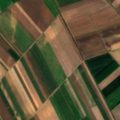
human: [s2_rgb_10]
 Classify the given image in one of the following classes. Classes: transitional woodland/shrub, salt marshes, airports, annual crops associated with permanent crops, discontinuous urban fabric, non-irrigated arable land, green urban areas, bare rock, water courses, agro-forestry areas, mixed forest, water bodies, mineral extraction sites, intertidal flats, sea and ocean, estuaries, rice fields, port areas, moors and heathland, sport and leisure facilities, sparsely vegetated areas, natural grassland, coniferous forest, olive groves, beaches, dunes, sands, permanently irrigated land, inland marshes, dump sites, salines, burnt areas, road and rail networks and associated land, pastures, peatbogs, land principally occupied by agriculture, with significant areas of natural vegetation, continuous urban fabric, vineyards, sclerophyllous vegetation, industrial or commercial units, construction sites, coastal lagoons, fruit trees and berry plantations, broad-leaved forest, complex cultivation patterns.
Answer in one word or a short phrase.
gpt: non-irrigated arable land